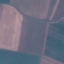
Land use / land cover: AnnualCrop